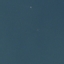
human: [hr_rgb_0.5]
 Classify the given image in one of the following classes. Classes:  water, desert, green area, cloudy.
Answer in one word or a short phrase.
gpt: water